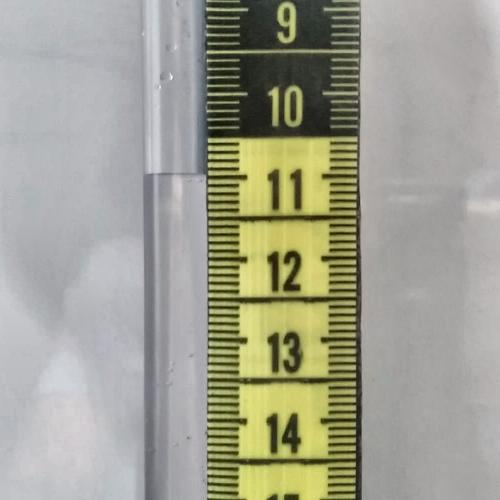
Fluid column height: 11.0 cm